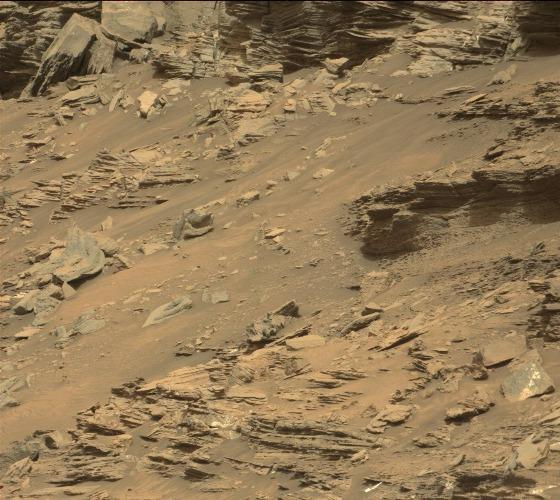
Terrain classes present: Bedrock, Gravel / Sand / Soil, Rock, Shadow